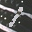
Label: 1